Question: Basically, given a function that produces outputs like this for different parameters:

I want to quickly find the first x at which the function equals 0. So with parameters that produce the blue curve over x, I want to find x=134. For the green curve, I want to find x=56, etc.
The function is not necessarily monotonically decreasing.
I sure that it will only hit 0 once, and then remain zero.
Currently I'm brute-forcing it by iterating through x values until I hit zero, but I want something that will be better at making educated guesses (based on slope?) and iterating.
Ideally I want to use something already-baked (<URL>, but it seems like those all want to find either a global minimum or a zero-crossing.
(This function is sort of a distance_to_the_wall of the RGB cube for a given chroma in Lch color space (so basically building a "sanely clip to RGB" function), but since the mapping between IRGB and LCh can vary by library and with parameters like illuminant etc. I think it's best to just try a few values until the right one is found rather than trying to reverse-calculate the value directly?)
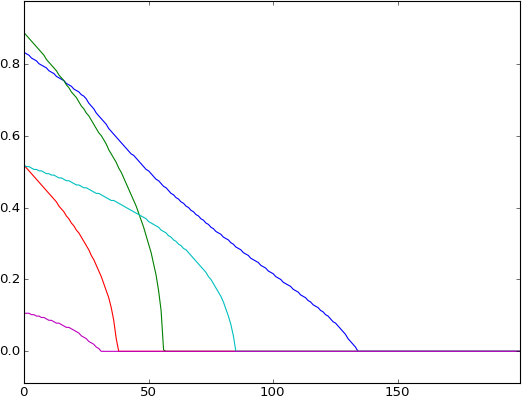
Answer: Here is some code to flesh out @ExP's bisection/binary search answer:
'''
def find_first_zero(func, min, max, tol=1e-3):
min, max = float(min), float(max)
assert (max + tol) > max
while (max - min) > tol:
mid = (min + max) / 2
if func(mid) == 0:
max = mid
else:
min = mid
return max
'''